Field crop: tomato
Growth stage: 2
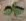
Species: solanum